Field crop: maize
Growth stage: 2
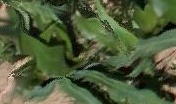
Species: maize